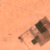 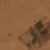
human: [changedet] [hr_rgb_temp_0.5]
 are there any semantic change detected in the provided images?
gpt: No change was made.